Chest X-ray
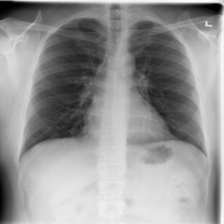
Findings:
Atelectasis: negative
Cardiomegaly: negative
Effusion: negative
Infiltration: negative
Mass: negative
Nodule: negative
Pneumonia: negative
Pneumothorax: negative
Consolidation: negative
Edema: negative
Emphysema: negative
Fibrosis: negative
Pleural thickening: negative
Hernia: negative